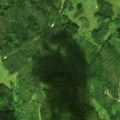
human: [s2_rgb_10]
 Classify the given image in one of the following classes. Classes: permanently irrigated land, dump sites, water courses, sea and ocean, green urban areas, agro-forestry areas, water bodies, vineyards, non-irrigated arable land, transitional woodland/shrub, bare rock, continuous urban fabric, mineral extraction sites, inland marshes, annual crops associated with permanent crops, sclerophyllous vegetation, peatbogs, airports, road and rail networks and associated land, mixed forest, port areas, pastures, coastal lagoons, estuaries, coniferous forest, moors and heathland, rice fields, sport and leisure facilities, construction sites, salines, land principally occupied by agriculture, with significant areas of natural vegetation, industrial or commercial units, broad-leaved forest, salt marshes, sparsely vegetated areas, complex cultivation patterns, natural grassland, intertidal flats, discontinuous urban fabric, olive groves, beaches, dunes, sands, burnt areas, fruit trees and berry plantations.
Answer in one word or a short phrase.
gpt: coniferous forest, mixed forest, transitional woodland/shrub